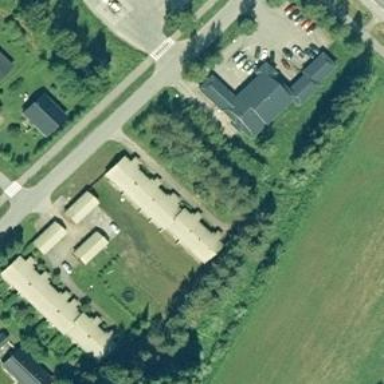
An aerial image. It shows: Terrace building.